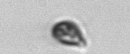
Label: Cryptophyta